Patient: sex M, age 59
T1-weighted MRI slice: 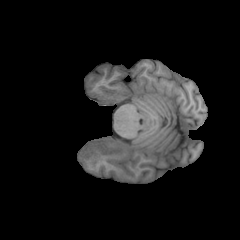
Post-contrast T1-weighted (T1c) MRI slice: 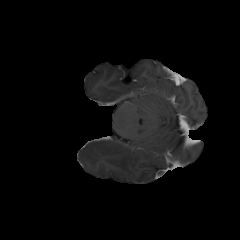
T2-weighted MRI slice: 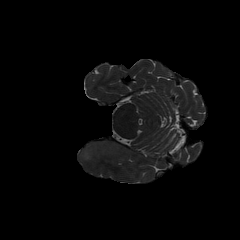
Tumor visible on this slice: yes
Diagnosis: Astrocytoma, IDH-wildtype
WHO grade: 3